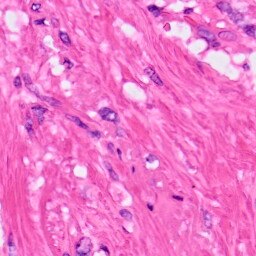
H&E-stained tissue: Lung